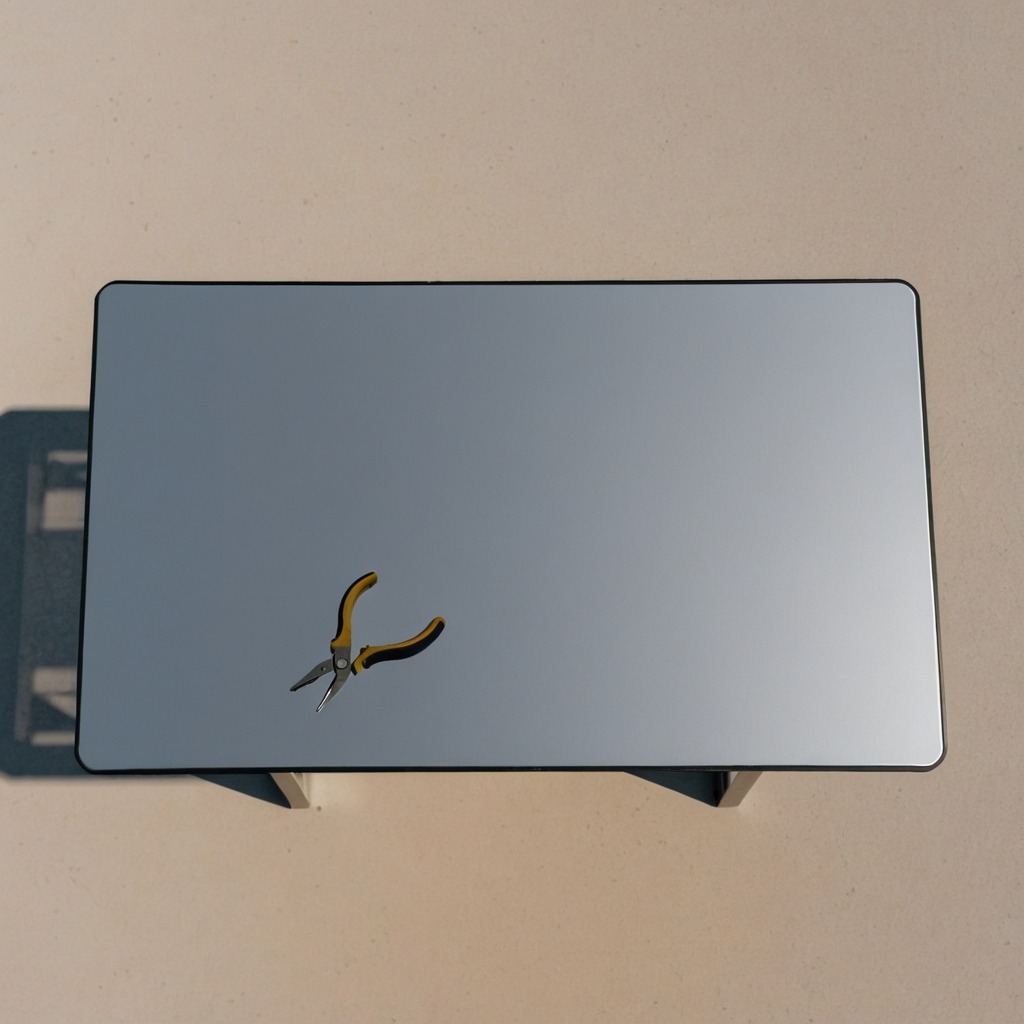
A plier is lying on the table in the afternoon light.